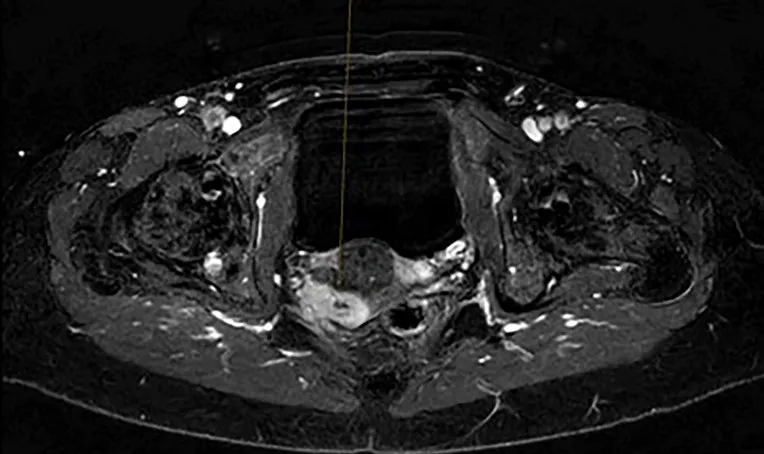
Initial magnet resonance Imaging scan of the pelvis.
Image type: radiology (mri)